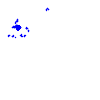
Particle: electron